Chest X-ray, AP view. Patient: 78 years old, sex M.
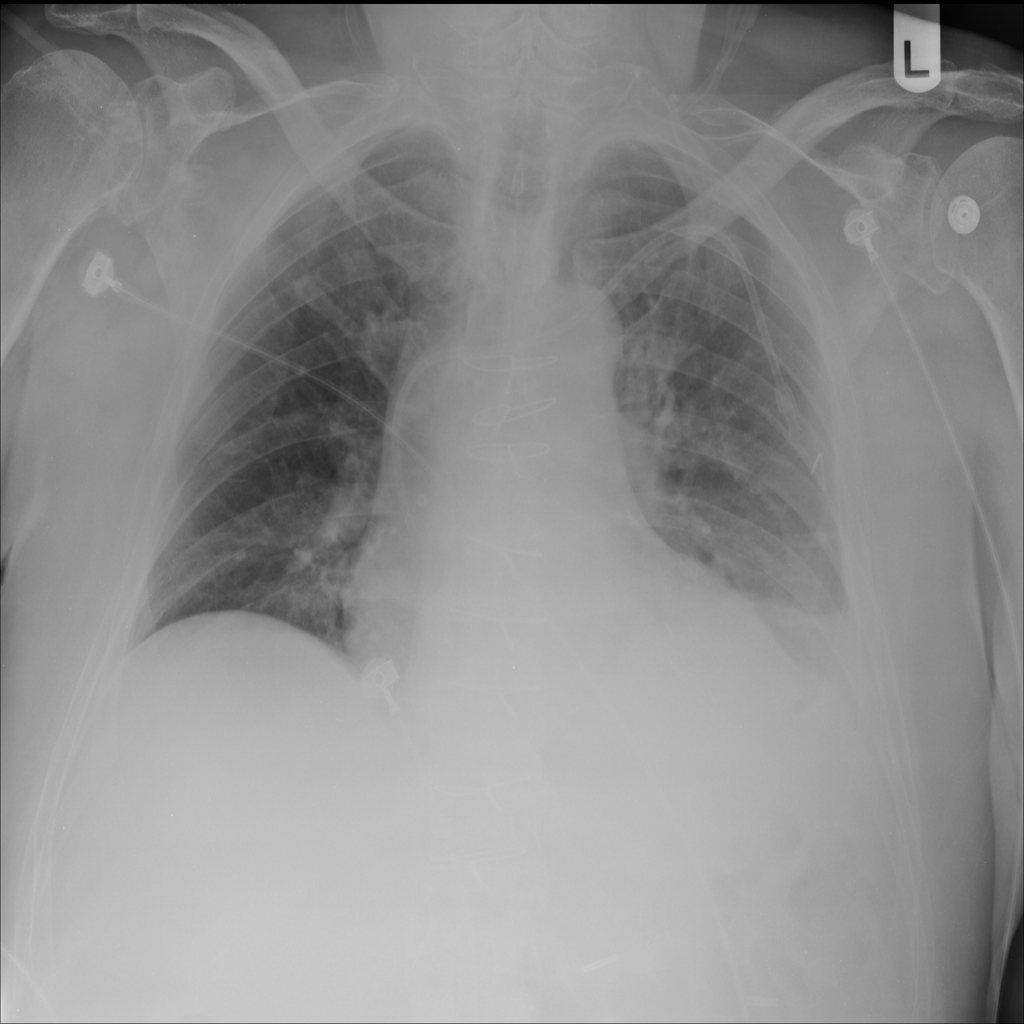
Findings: Cardiomegaly